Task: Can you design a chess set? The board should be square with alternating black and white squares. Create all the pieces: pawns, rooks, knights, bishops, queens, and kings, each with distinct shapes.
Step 1609:
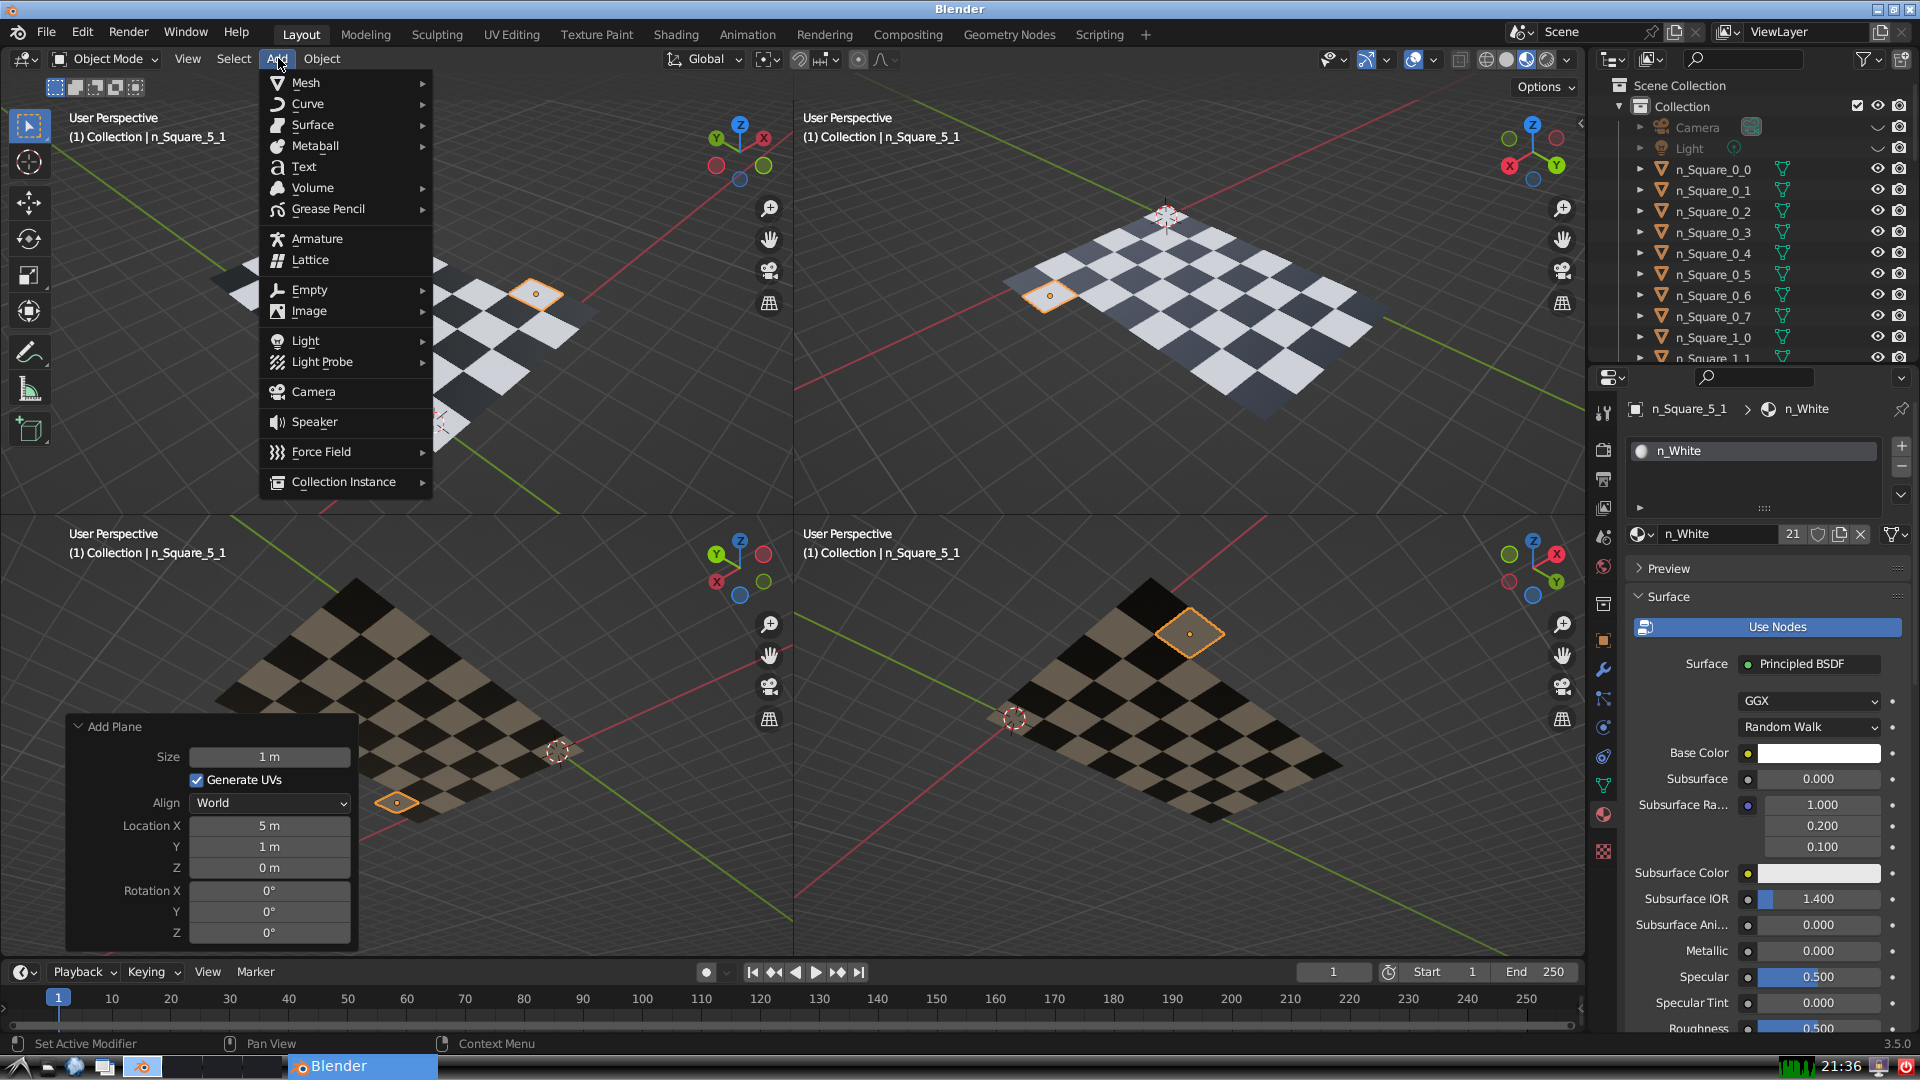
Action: {"mouse_move": [304, 82]}